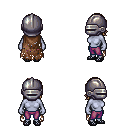
a pixel art fantasy rpg character, female body template, dark elf, purple skin, brown tattered cape, magenta pants, white blonde long bangs hairstyle, metal helm, ghillies, four views (front, back, left, right), 2x2 character sprite sheet, small pixel art, hard edges, no anti-aliasing